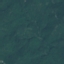
Label: Forest